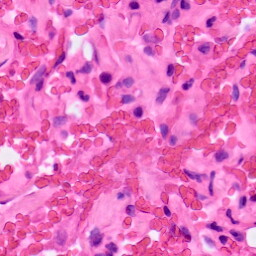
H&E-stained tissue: Lung